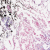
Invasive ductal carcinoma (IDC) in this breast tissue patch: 0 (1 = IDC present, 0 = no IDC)